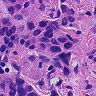
Metastatic tissue present: yes